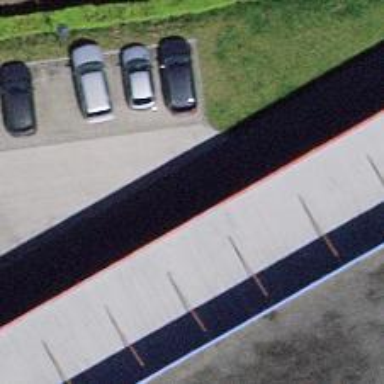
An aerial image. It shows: Asphalt parking aisle along service road.